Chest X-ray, PA view. Patient: 46 years old, sex F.
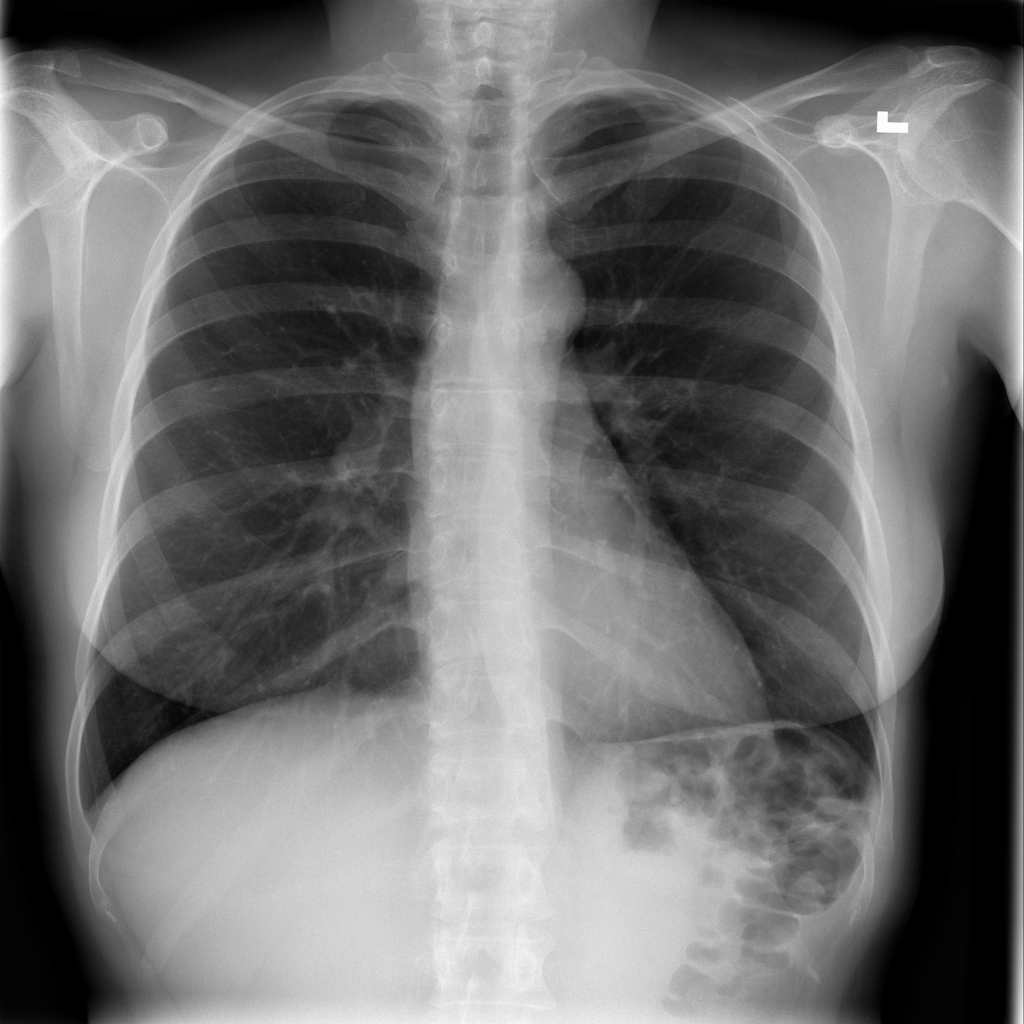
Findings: Pleural_Thickening